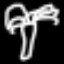
Label: palm tree